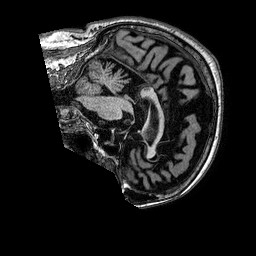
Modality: T1w
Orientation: sagittal
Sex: female
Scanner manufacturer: philips
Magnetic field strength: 1.5 T
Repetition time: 0.007169 s
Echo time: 0.003252 s